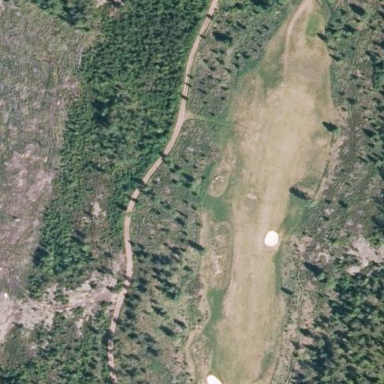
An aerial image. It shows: Golf course surrounded by greenery.